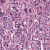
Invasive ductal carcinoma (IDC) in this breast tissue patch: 1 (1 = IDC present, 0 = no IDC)